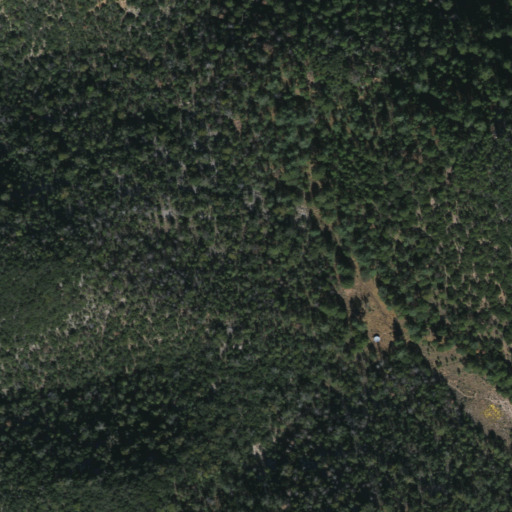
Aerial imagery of plain(s) in Arizona named Pine Park containing evergreen forest and mixed forest